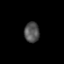
Tissue: prostate
Cell type: Fibroblasts
Senescence score: 0.8274
Nuclear area (px): 298
Mean DAPI intensity: 82.03